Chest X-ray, PA view. Patient: 37 years old, sex F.
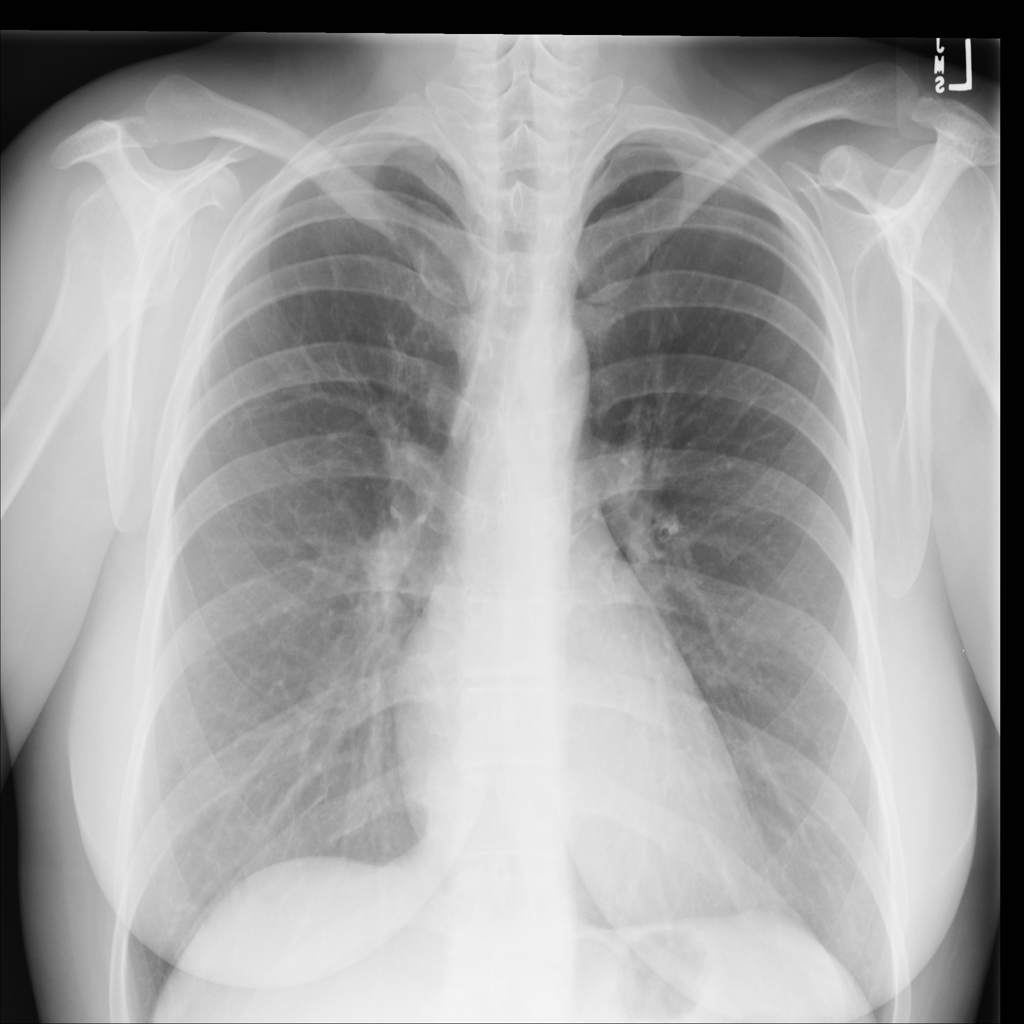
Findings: No Finding